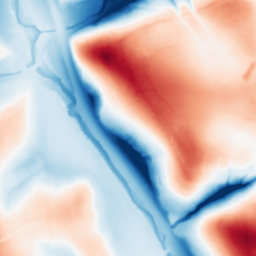
Category: multiscale
Decomposition family: dog_multiscale
Decomposition parameters: sigma_ratio: 2
n_scales: 6
base_sigma: 0.5
Upsampling method: quartic
Upsampling parameters: scale: 4
Upsampling scale: 4